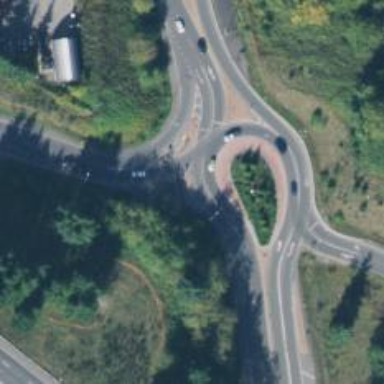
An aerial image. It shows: Secondary road around roundabout.